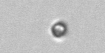
Label: nanoplankton_mix